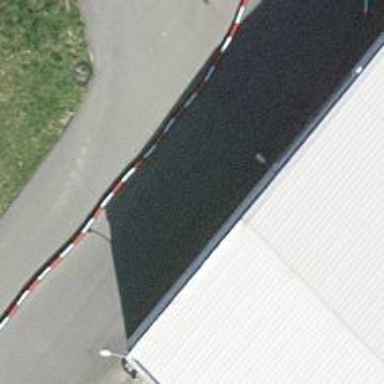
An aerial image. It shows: Guard rail.